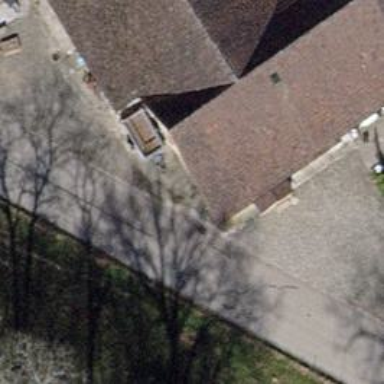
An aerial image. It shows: Farm shop.